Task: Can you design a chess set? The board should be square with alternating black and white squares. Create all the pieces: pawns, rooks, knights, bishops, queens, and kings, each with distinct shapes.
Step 2892:
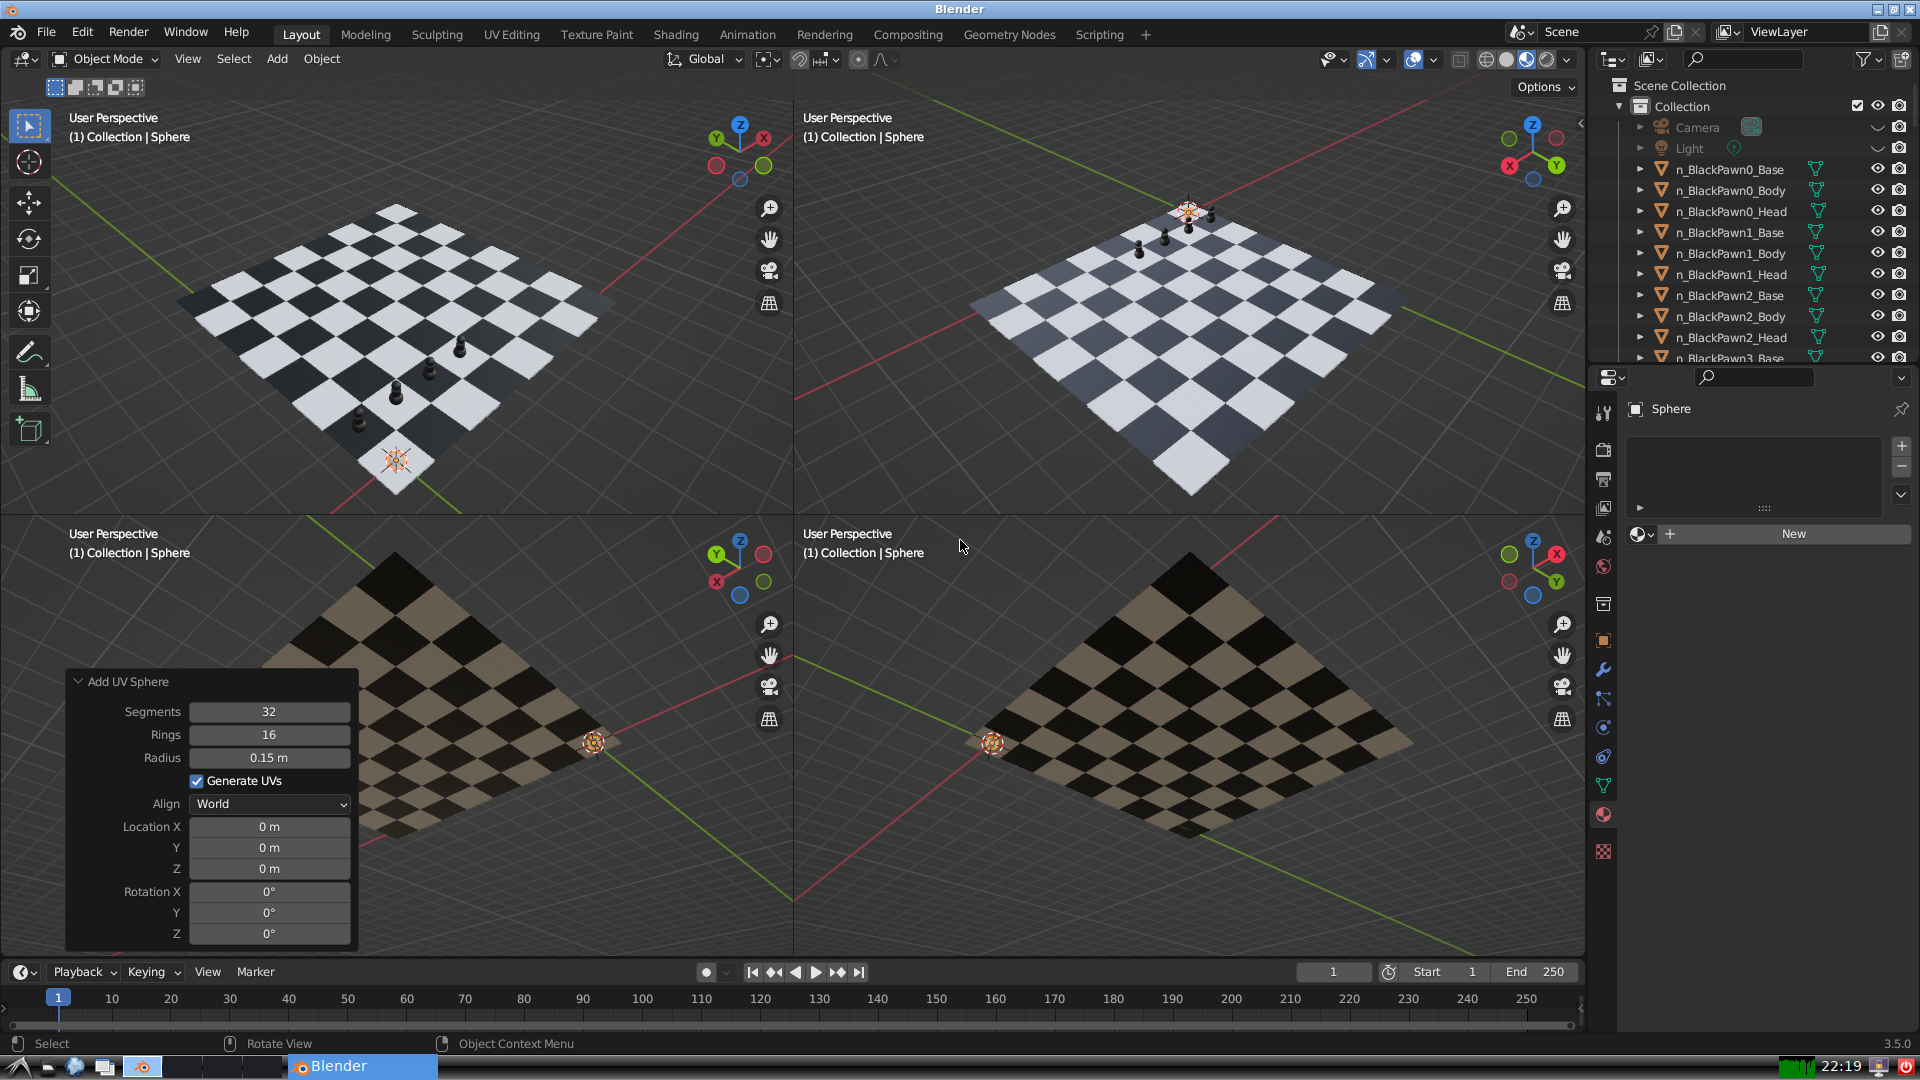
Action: {"mouse_move": [270, 827]}